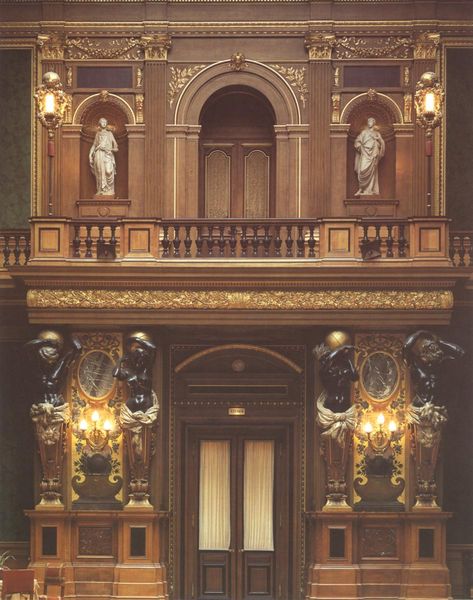
Titel: Empore des großen italienischen Salons
Künstler: Henri-Joseph Charles Cordier
Standort: Ferrières, Schloß der Familie Rothschild (EU - F)
Schlagwörter: flügel, braun, holz, köpfe, lampe, lampen, licht, marmor, tür, weiss, haus, spiegel, vorhang, gold, interieur, renaissance, skulptur, balkon, modell, bogen, fassade, türe, empore, figuren, gardine, ornamente, verzierung, uhr, interior, geländer, foto, fotografie, bögen, eingang, kugeln, statuen, rundbögen, ballustrade, karyatide, atlanten, frau mann, glold, brüstujng